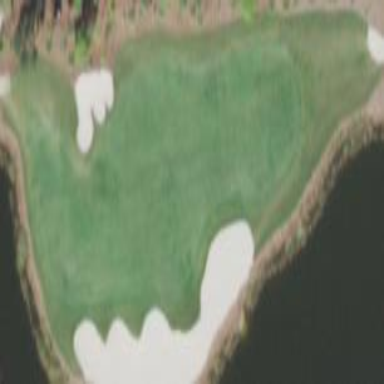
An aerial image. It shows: Area of rough grass used for golf.